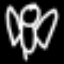
Label: angel